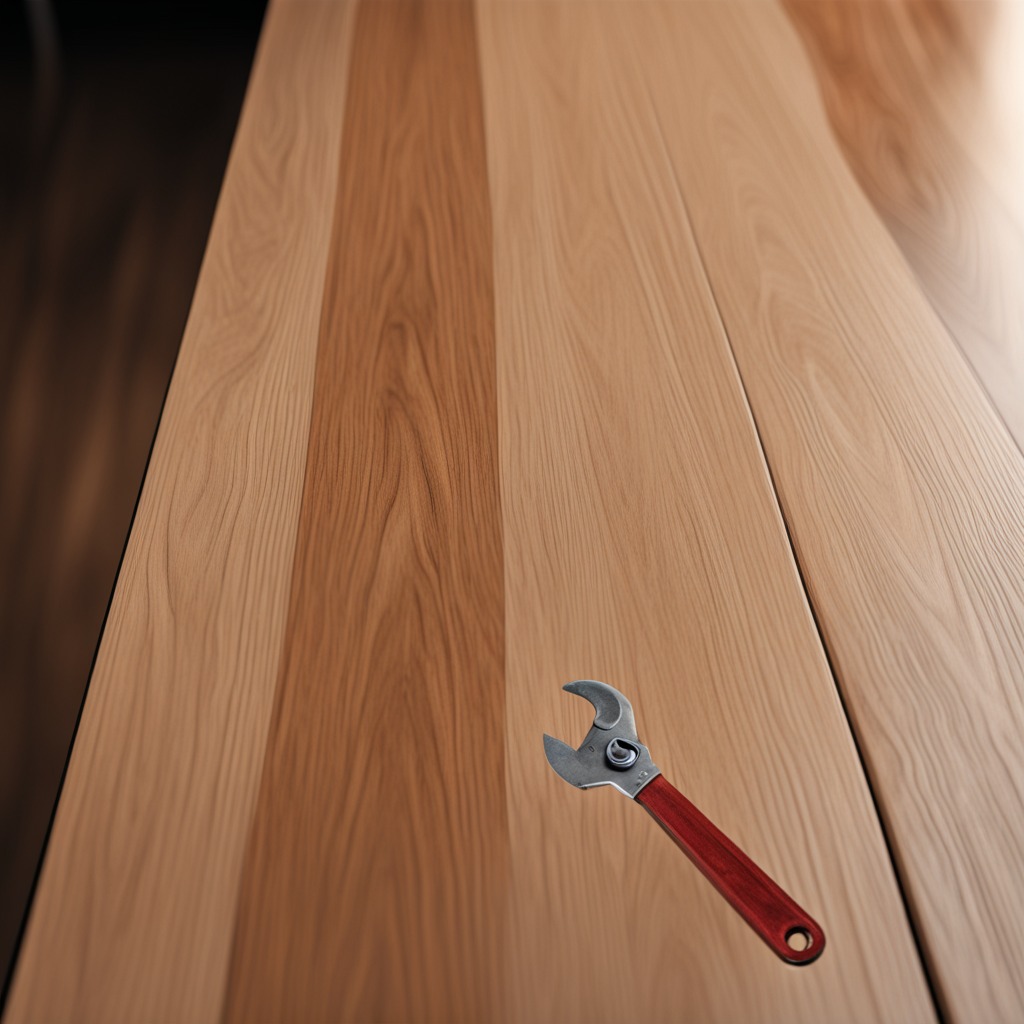
An wrench is lying on the wooden table in the carpentry studio.